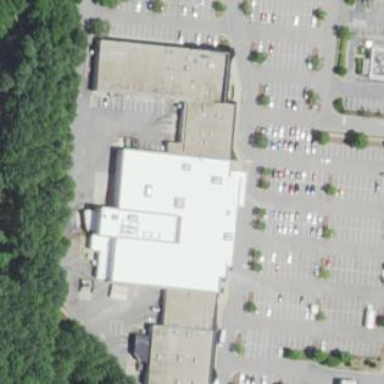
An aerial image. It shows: Retail building housing supermarket.